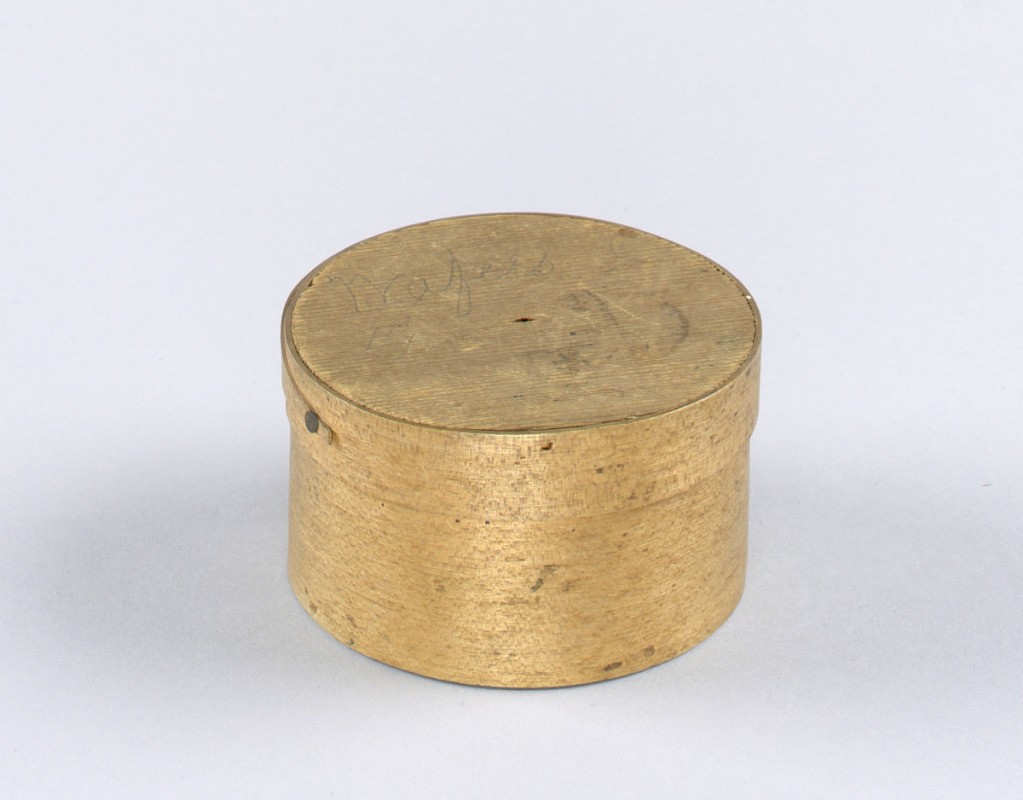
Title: Box with seals
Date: early 19th century
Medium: wood,sealing wax
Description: Box with lid, box holds thirty-two red wax seals. A: cover; B: bottom